Interaction volume radius: 10 \u00c5
Interaction volume height: 20 \u00c5
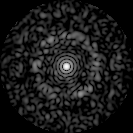
Disorder parameter: 0.8239